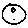
Label: moon